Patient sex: M
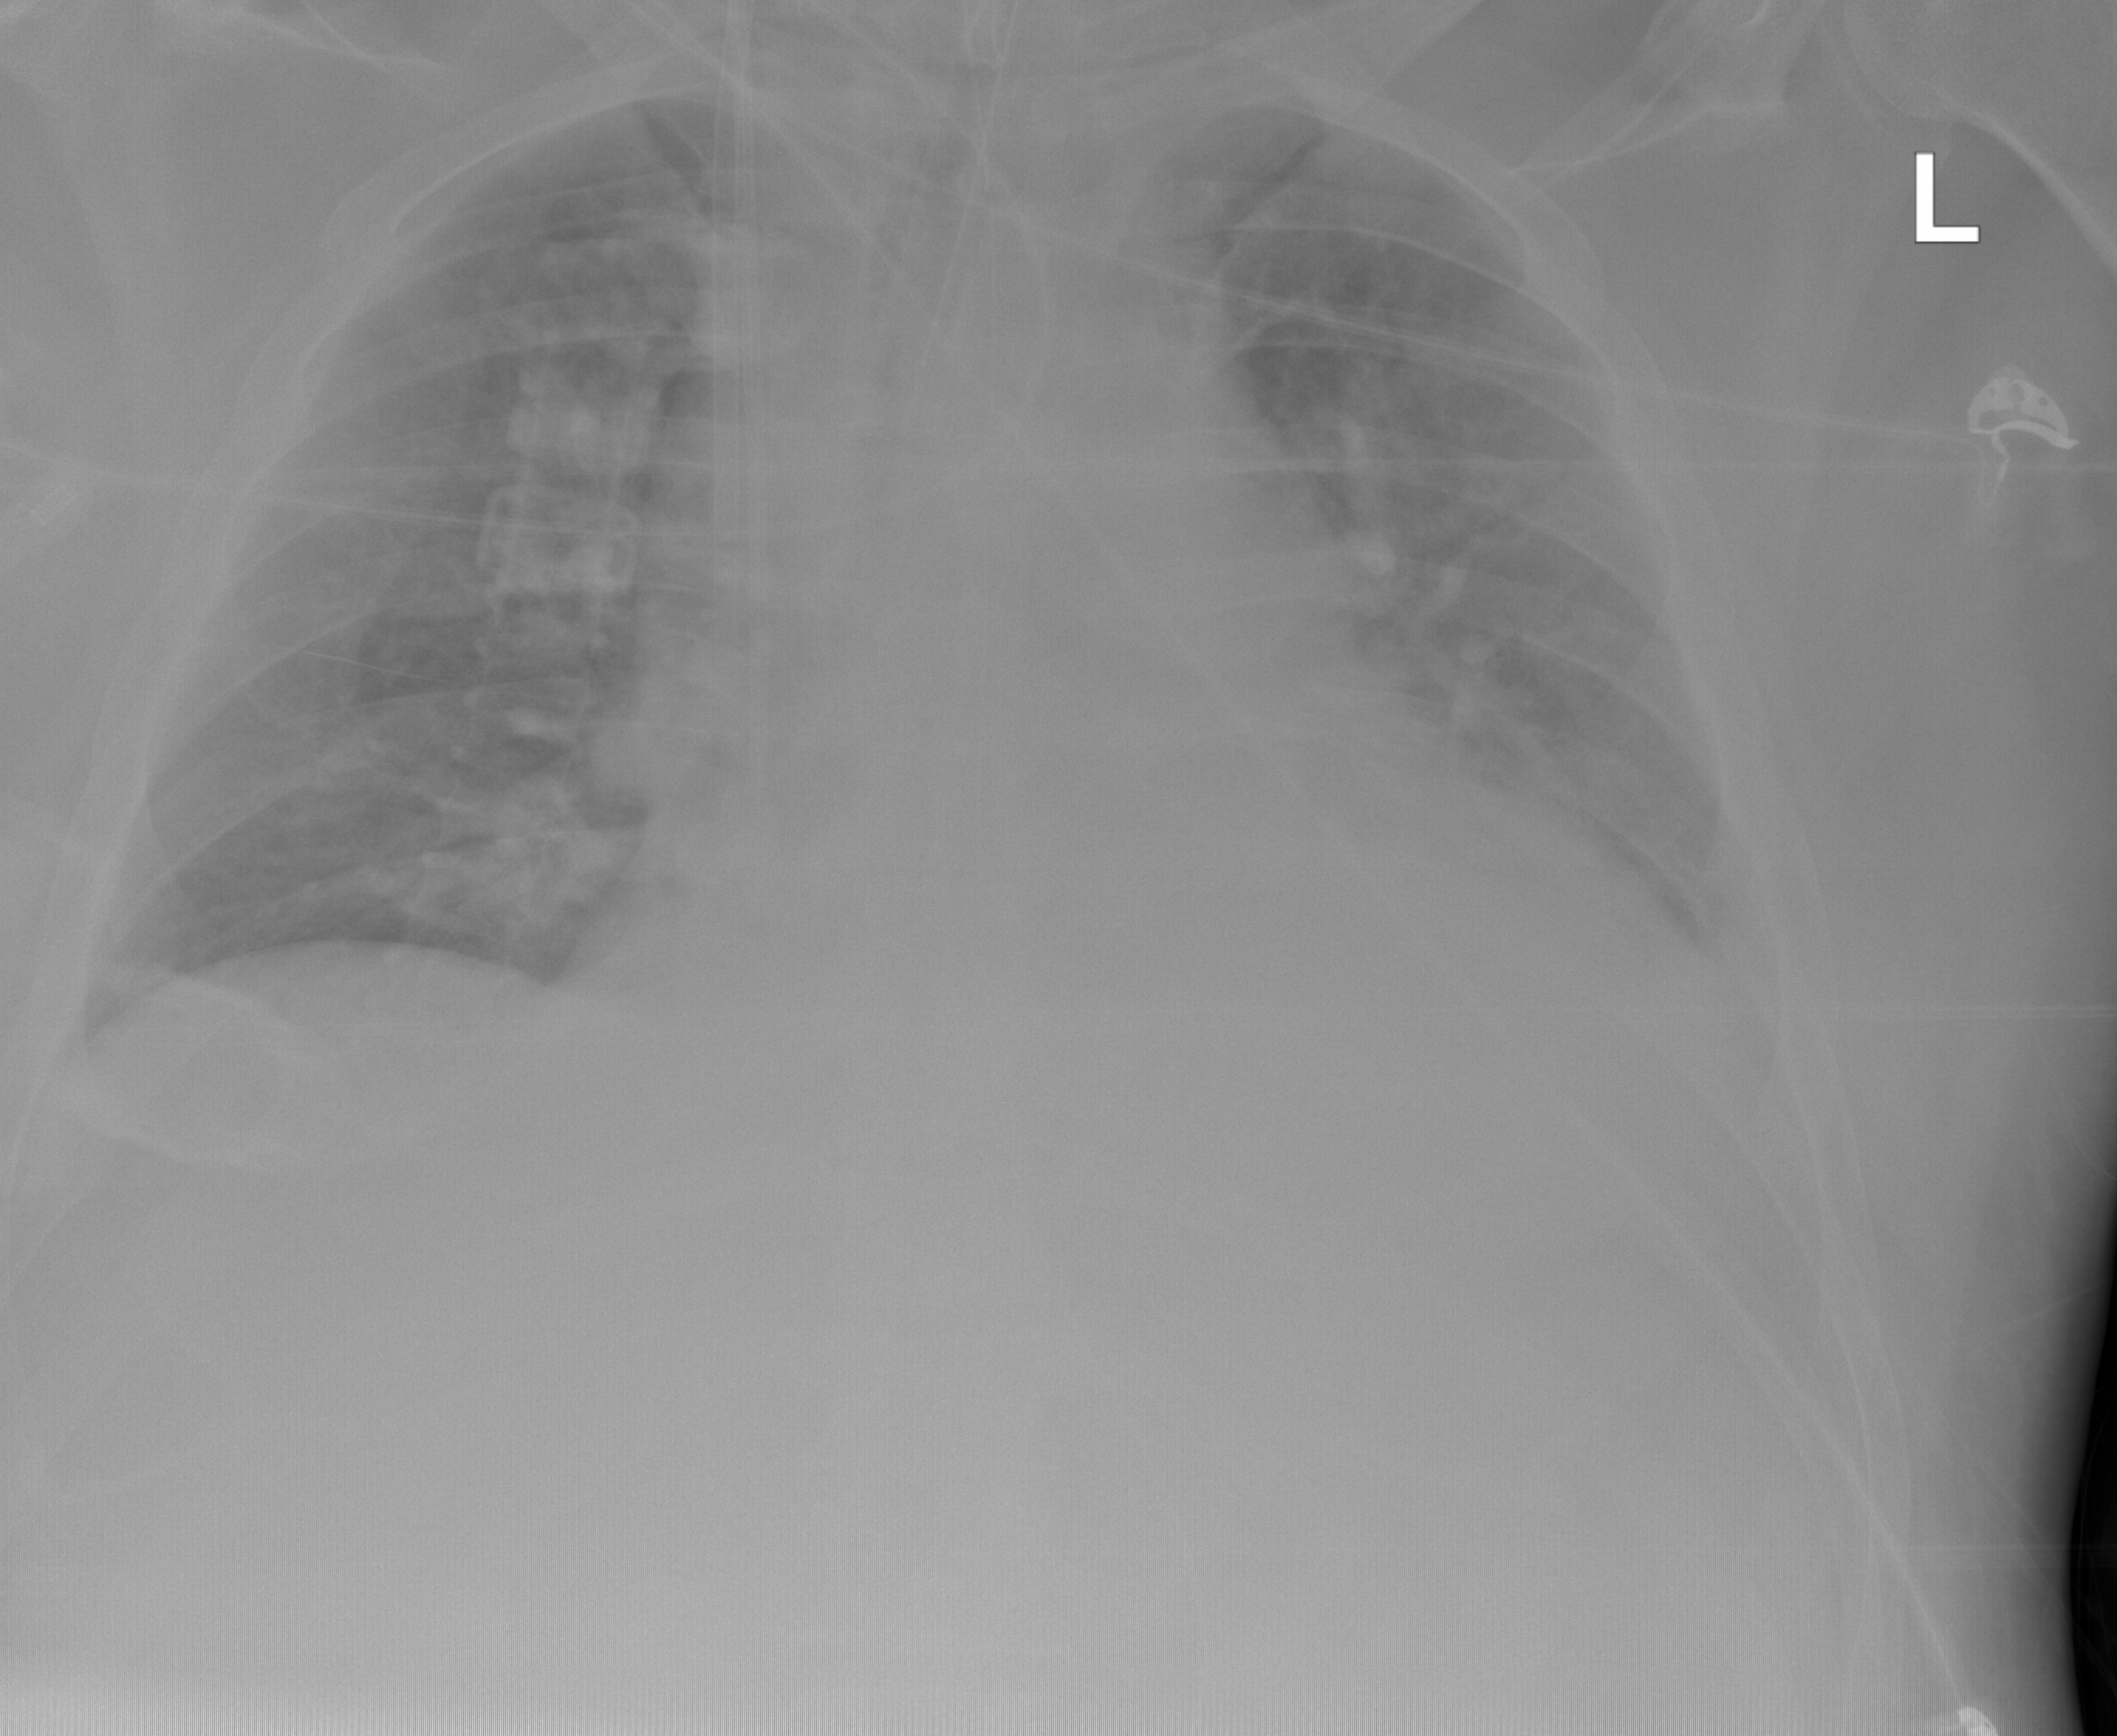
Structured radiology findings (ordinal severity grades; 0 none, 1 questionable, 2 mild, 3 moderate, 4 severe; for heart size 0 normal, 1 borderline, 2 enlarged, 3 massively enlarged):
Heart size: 2
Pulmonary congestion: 0
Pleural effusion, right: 0
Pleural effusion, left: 2
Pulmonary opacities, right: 0
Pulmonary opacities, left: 0
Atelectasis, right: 0
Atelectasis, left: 2